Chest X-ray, PA view. Patient: 24 years old, sex F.
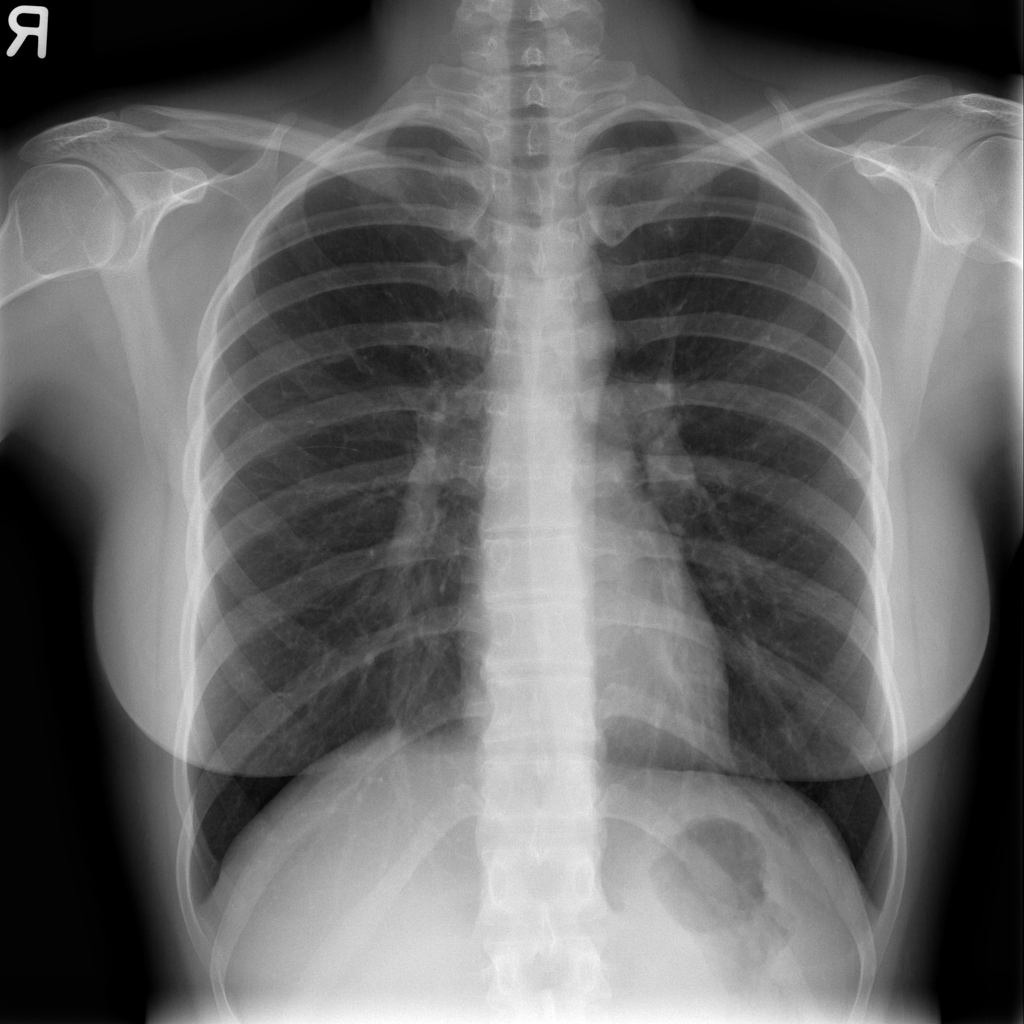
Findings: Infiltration